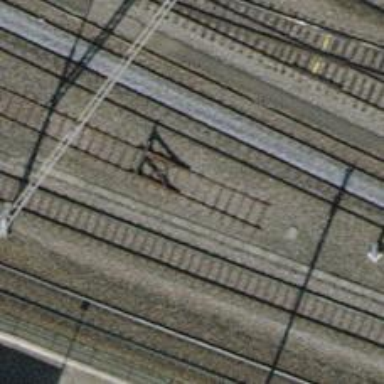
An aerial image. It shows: Railway buffer stop.